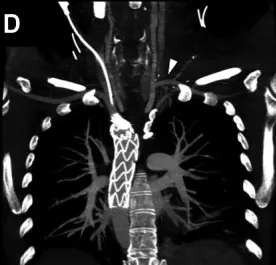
ECG-gated CT angiography panel. (D) Maximum intensity projection (MIP) image showing supra-aortic vessel permeability. From left to right as seen in the image; right subclavian artery, right carotid artery, left carotid artery, extra anatomical bypass from the left carotid to left subclavian artery (white arrowhead), and native left subclavian artery excluded with an Amplatzer Vascular Plug II device.
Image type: radiology (ct)